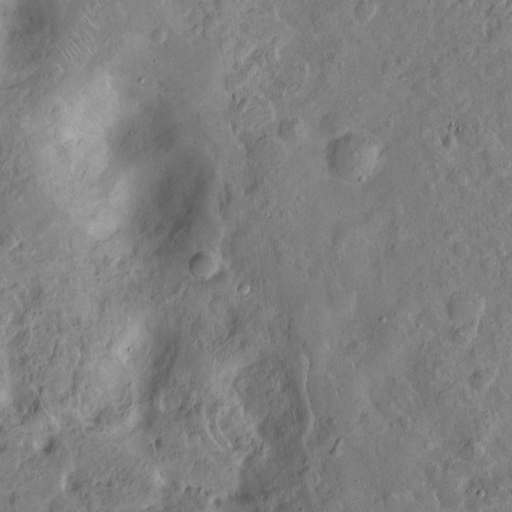
Classes present: Background, Cone